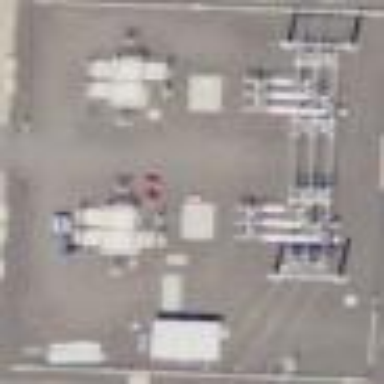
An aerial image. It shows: Power substation.